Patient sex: M
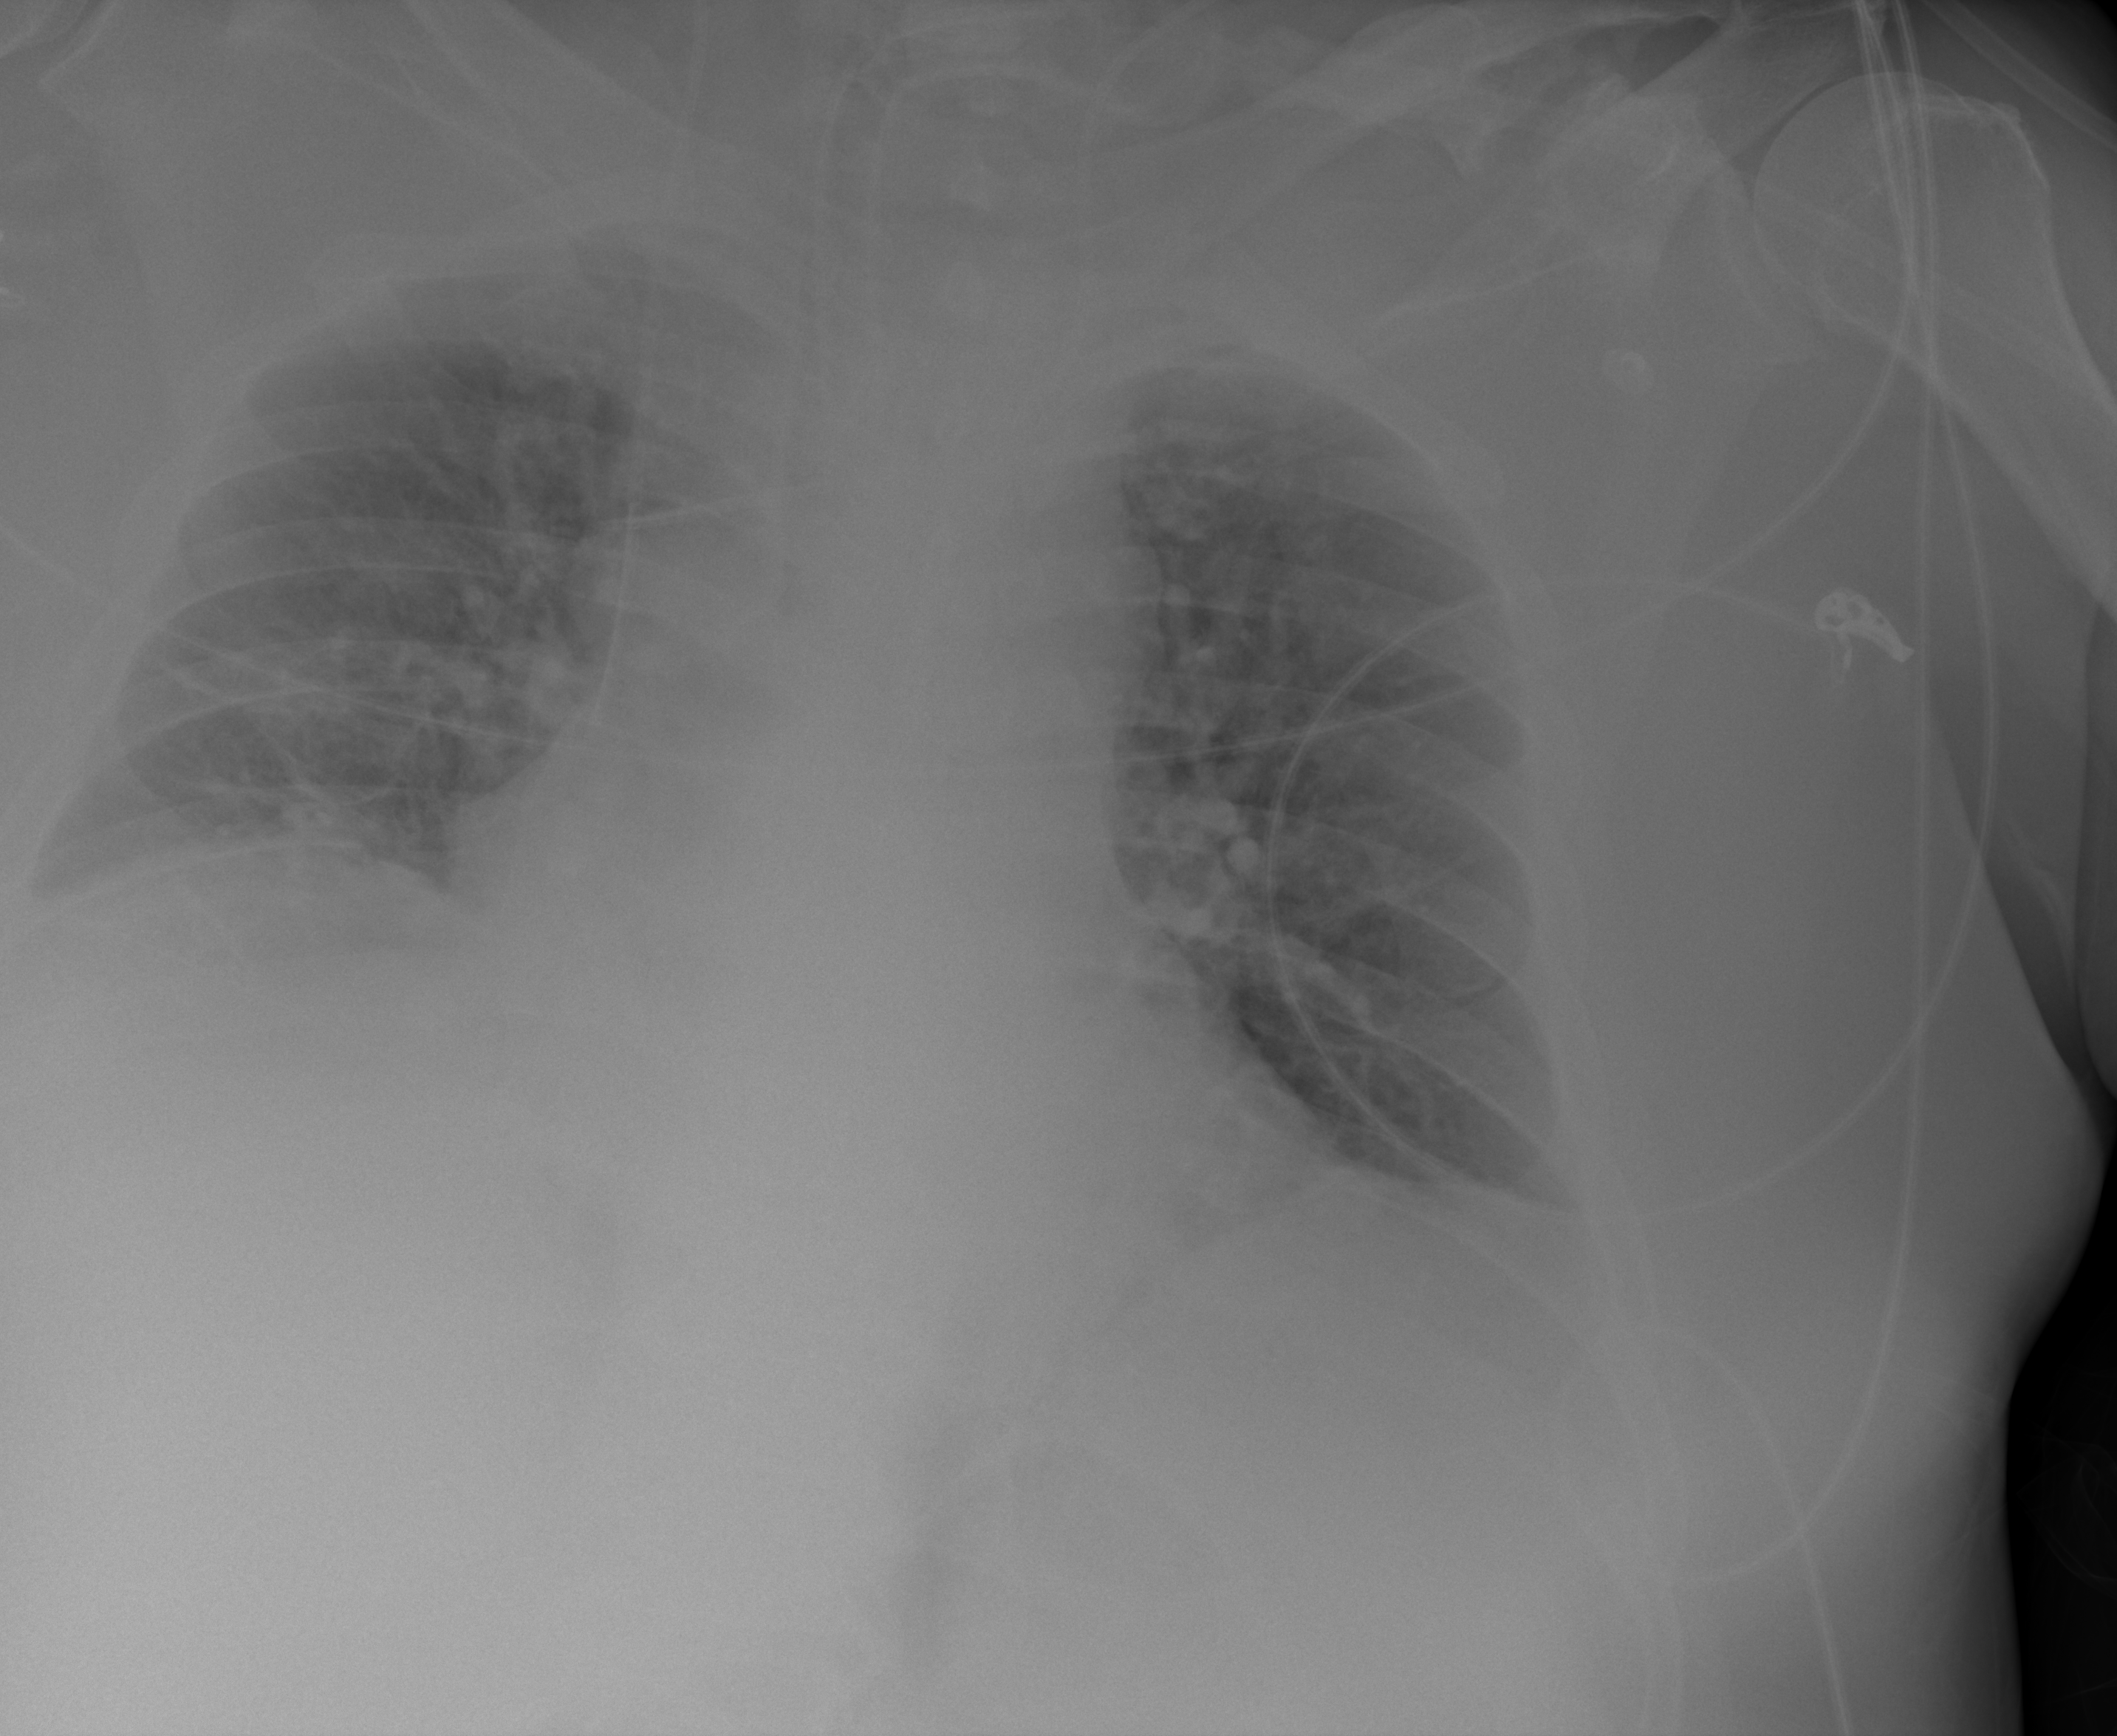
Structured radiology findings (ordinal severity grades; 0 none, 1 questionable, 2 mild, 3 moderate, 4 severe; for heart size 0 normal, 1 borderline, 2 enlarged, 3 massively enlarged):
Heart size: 2
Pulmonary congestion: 2
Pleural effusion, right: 2
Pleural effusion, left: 0
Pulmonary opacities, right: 0
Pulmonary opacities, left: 0
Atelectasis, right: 2
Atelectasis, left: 2